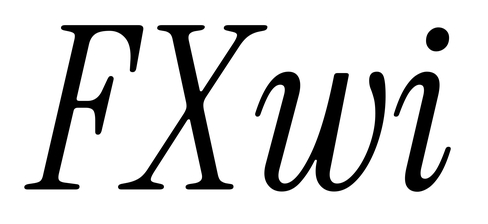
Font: InstrumentSerif-Italic